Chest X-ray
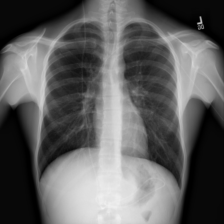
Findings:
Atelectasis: negative
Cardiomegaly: negative
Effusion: negative
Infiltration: negative
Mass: negative
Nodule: negative
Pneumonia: negative
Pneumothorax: negative
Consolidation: negative
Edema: negative
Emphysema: negative
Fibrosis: negative
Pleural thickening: negative
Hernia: negative